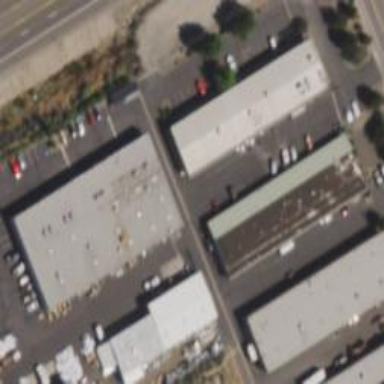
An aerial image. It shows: Industrial building.